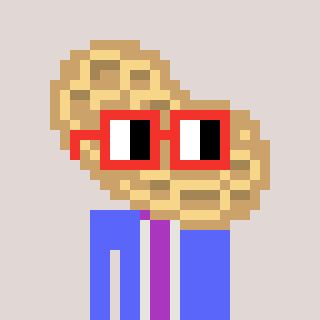
a pixel art character with square red glasses, a peanut-shaped head and a purple-colored body on a warm background